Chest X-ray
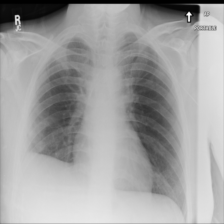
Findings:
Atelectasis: negative
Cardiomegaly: negative
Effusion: negative
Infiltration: negative
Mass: negative
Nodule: negative
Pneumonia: negative
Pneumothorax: negative
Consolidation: negative
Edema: negative
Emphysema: negative
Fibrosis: negative
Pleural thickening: negative
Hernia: negative